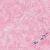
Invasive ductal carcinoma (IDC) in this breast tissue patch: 0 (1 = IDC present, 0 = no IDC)